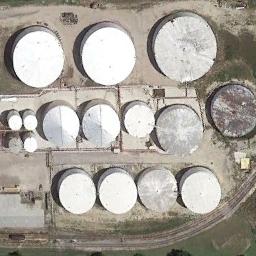
Label: storage tanks